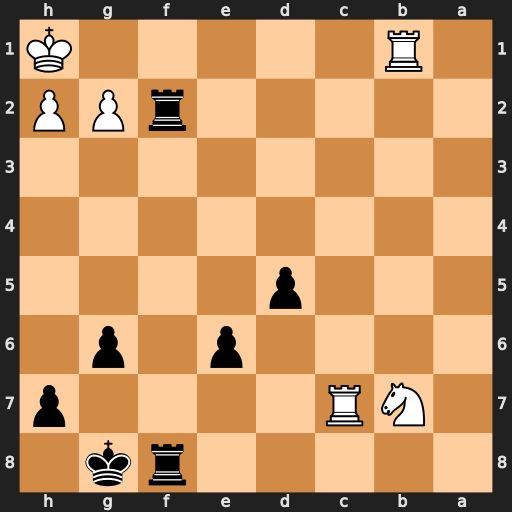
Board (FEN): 5rk1/1NR4p/4p1p1/3p4/8/8/5rPP/1R5K
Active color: b
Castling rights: -
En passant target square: -
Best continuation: Rf1+ Rxf1 Rxf1#